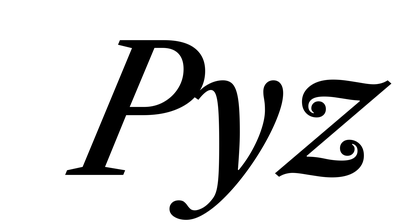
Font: LibreCaslonText-Italic_Medium_Italic